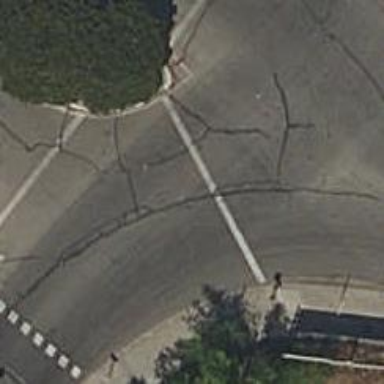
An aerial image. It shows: Road with traffic signals.